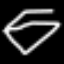
Label: diamond